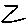
Label: zigzag